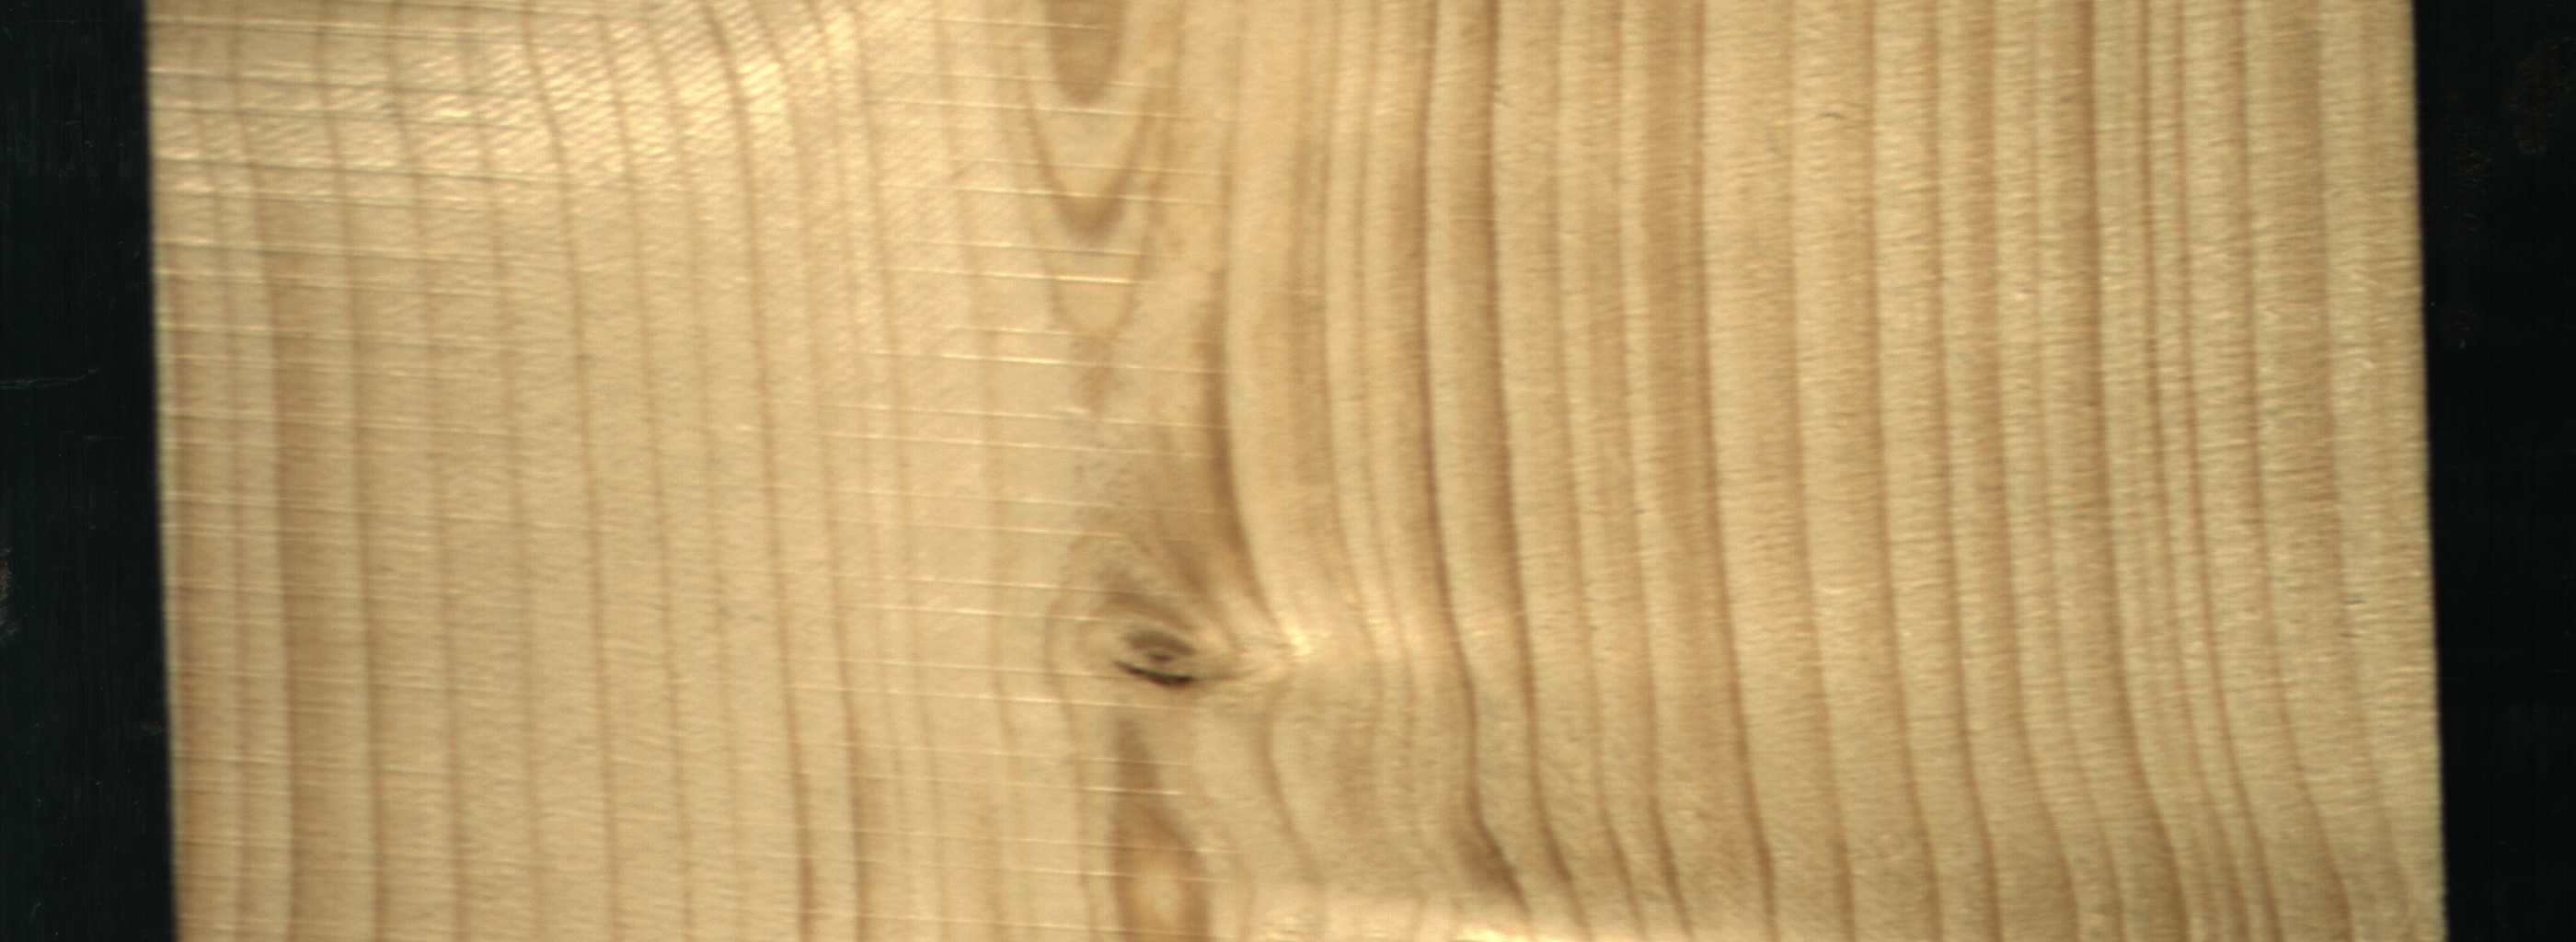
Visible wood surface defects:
Live_Knot